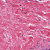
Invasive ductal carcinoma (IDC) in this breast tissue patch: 0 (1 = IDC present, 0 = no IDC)